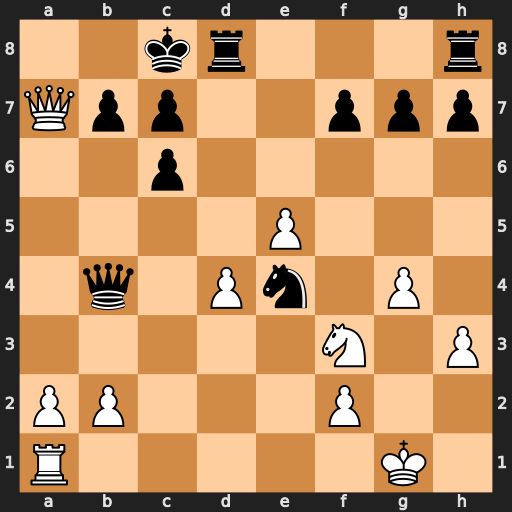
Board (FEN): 2kr3r/Qpp2ppp/2p5/4P3/1q1Pn1P1/5N1P/PP3P2/R5K1
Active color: w
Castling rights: -
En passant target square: -
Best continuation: e6 fxe6 Ne5 Qa5 Qxa5